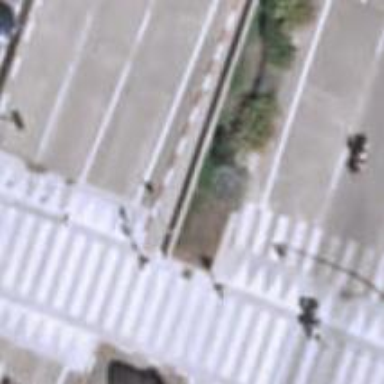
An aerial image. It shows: Concrete footway with traffic signal crossing that includes table for traffic calming.